Identify the alterations between these two images.
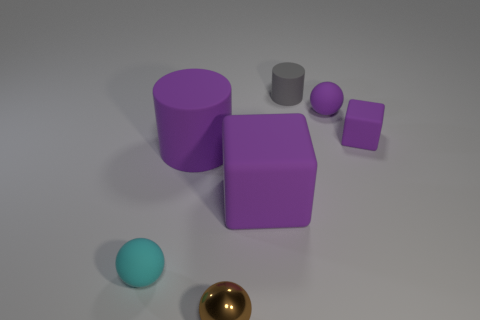
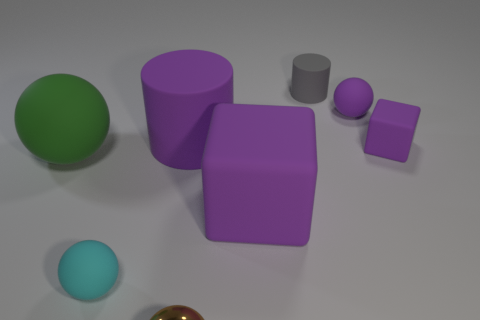
the large ball has appeared
the green matte object has been added
the green thing has been newly placed
the big green thing has been added
the green matte sphere has been newly placed
the big green matte sphere that is on the left side of the tiny cyan sphere has been added
the large green rubber ball that is on the left side of the purple cylinder has appeared
the large green rubber sphere that is left of the large cylinder has been newly placed
the large green matte ball that is to the left of the cyan ball has appeared